Question: I am trying to restrict users who are not logged in from accessing certain pages on the website by adding:
'''
if (!is_user_logged_in()) {
wp_redirect(esc_url(site_url('/')));
exit();
}
'''
But it generates the error
> Cannot modify header information.
See screenshot of
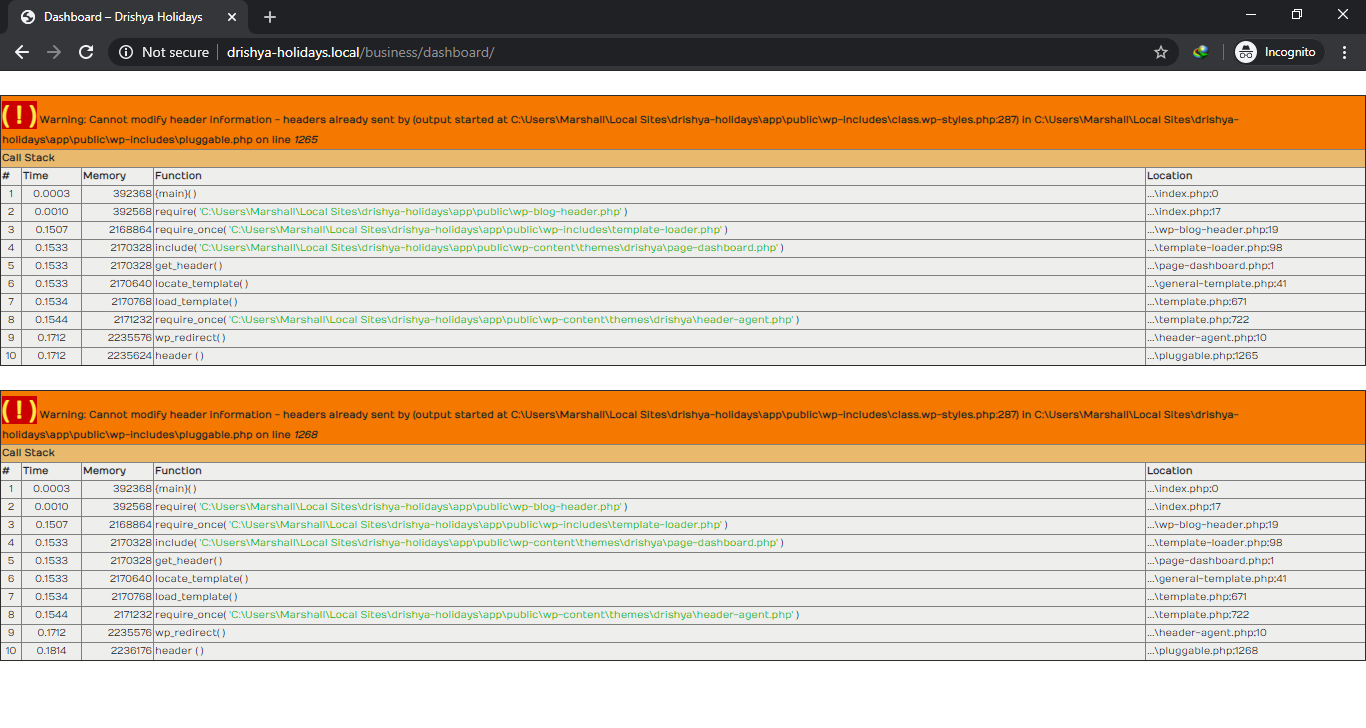
Answer: The redirection should be the first thing you send to the user.
Here, you called 'get_headers()' before, which sent the headers to the user and thus you cannot use a redirection afterwards.
Try calling the 'wp_redirect' at the beginning of your file.
'''
<?php
if (!is_user_logged_in()) {
wp_redirect(esc_url(site_url('/')));
exit();
}
// ... Rest of your php file
'''